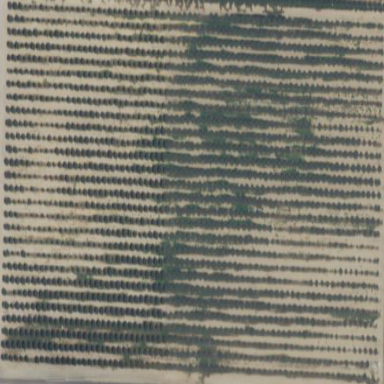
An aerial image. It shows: Orchard.